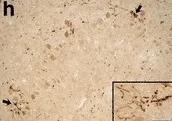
Degenerative changes in the patient's dentate nucleus (b, d, f, h) compared with a control (a, c, e, g) with LH&E stain (a-d), GAD immunostain (e-f) and calbindinD28k immunostain (g-h). A, b Myelin pallor in the patient's amiculum (a) and hilum (h) of the dentate nucleus. C, d Dentate neuronal density is normal, although the soma of these neurons was often atrophic (d). Marked reduction of afferent synaptic density from Purkinje cells in dentate demonstrated by GAD (e, f) and calbinidinD28k immunostain (g, h). Top panel),. . Inset.
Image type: pathology (immunostaining)